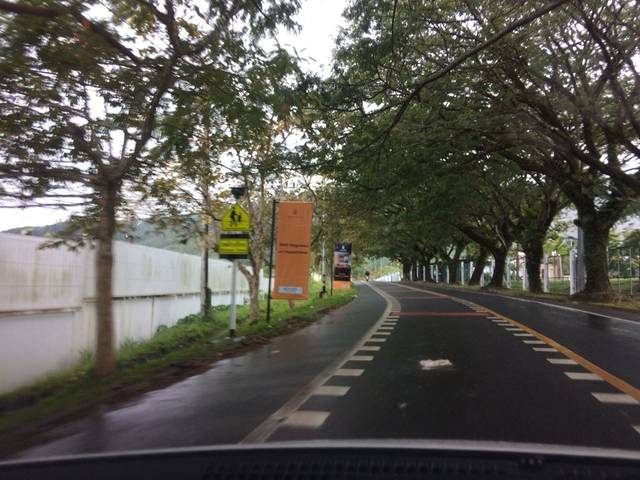
Region: Thailand
Coordinates: 7.953, 98.371